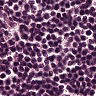
Metastatic tissue present: no